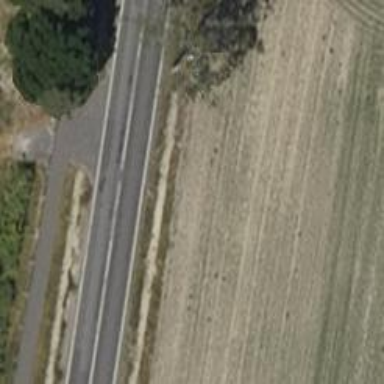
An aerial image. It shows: Secondary road with asphalt surface.